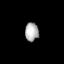
Tissue: lung
Cell type: Others
Senescence score: 0.1302
Nuclear area (px): 245
Mean DAPI intensity: 174.253